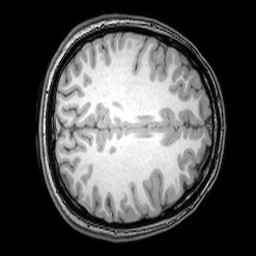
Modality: T1w
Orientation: axial
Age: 23
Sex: female
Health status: healthy
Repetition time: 0.081 s
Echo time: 0.037 s